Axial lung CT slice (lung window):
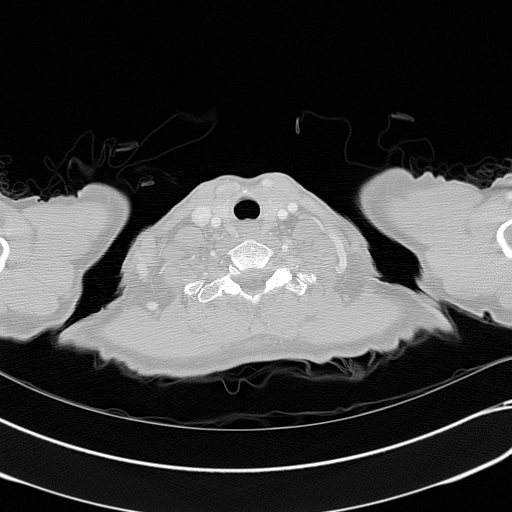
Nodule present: no